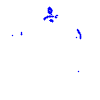
Particle: kaon